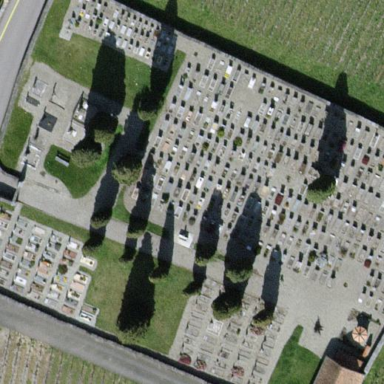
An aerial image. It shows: Cemetery.